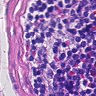
Metastatic tissue present: no